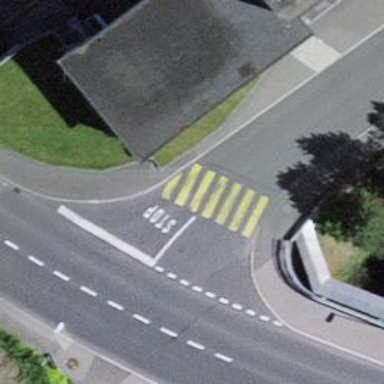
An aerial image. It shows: Zebra crossing on the road.